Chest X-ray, AP view. Patient: 69 years old, sex M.
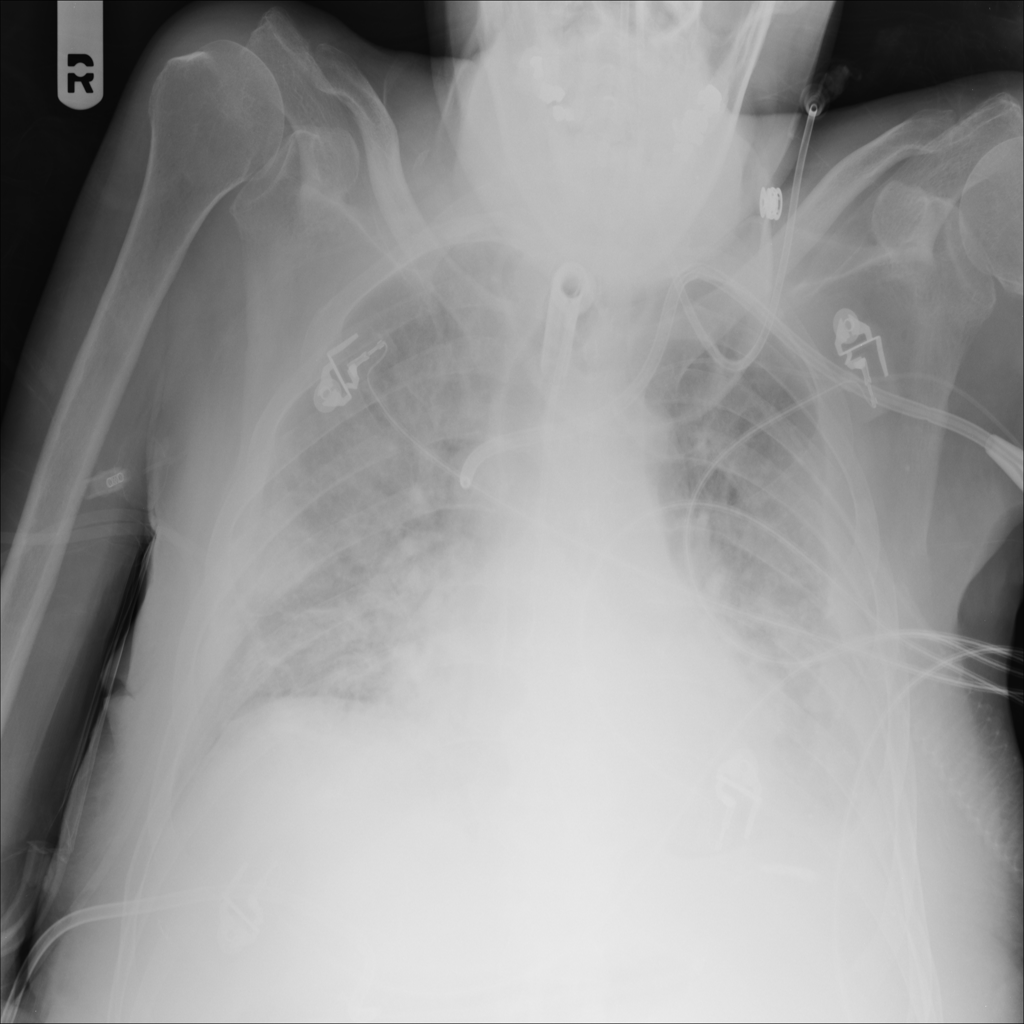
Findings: Effusion, Pleural_Thickening